Field crop: maize
Growth stage: 1
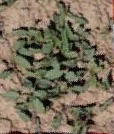
Species: convolvulus